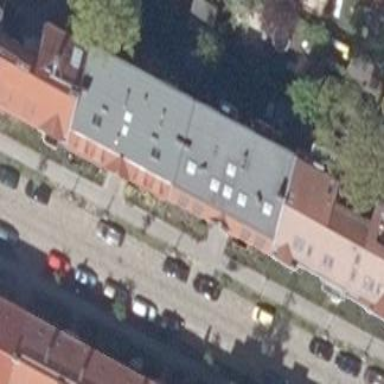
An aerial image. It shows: Saltbox shaped roof on apartment building.